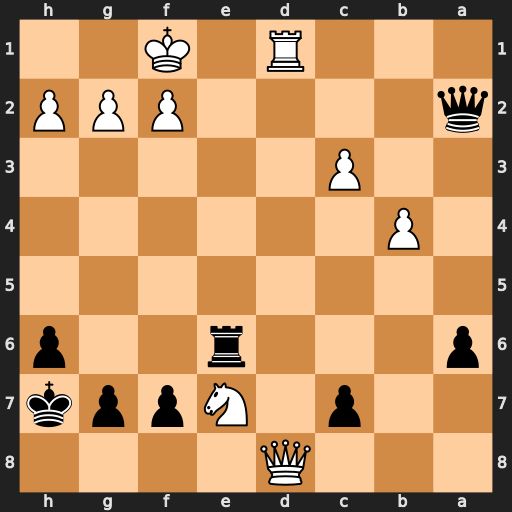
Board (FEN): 3Q4/2p1Nppk/p3r2p/8/1P6/2P5/q4PPP/3R1K2
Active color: b
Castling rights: -
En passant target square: -
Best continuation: Qe2+ Kg1 Qe1+ Rxe1 Rxe1#